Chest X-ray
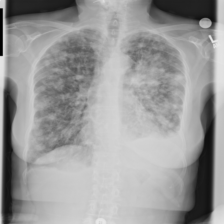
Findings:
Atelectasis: positive
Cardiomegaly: negative
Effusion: positive
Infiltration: negative
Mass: positive
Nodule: positive
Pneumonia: negative
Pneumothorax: negative
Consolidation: negative
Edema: negative
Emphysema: negative
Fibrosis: negative
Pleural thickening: negative
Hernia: negative